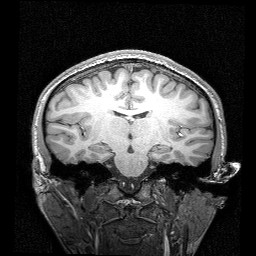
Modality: T1w
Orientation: sagittal